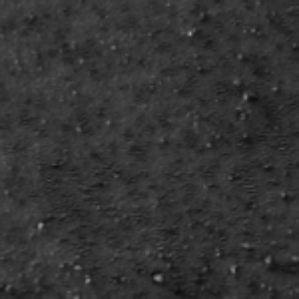
Label: frost